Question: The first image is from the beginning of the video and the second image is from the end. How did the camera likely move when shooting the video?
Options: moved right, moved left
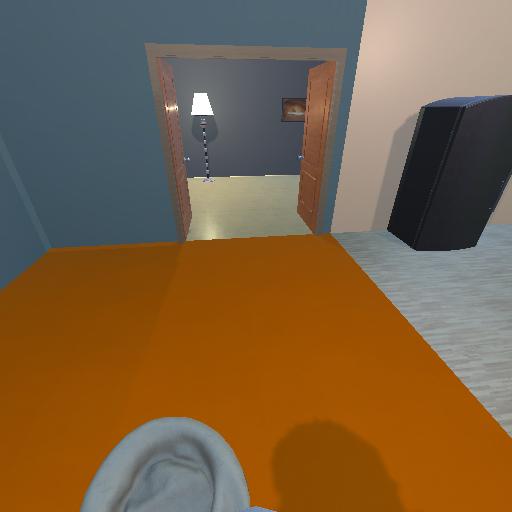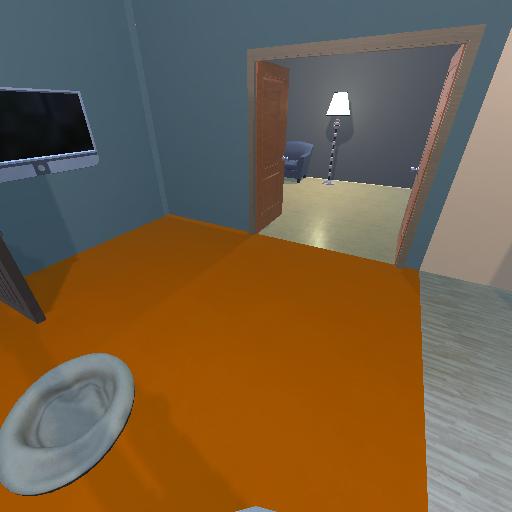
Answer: moved right